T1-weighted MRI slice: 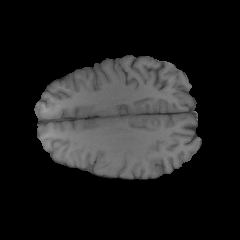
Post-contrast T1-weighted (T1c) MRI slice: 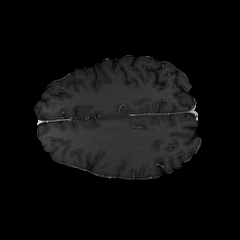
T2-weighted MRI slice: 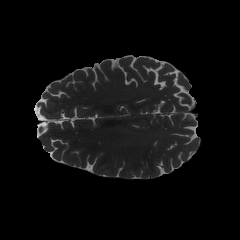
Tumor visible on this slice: no